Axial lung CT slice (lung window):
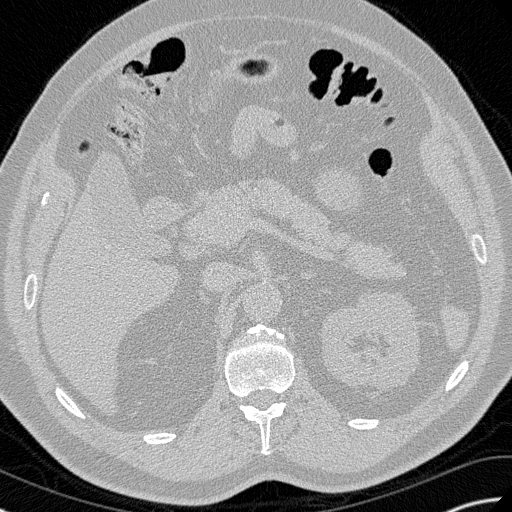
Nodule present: no